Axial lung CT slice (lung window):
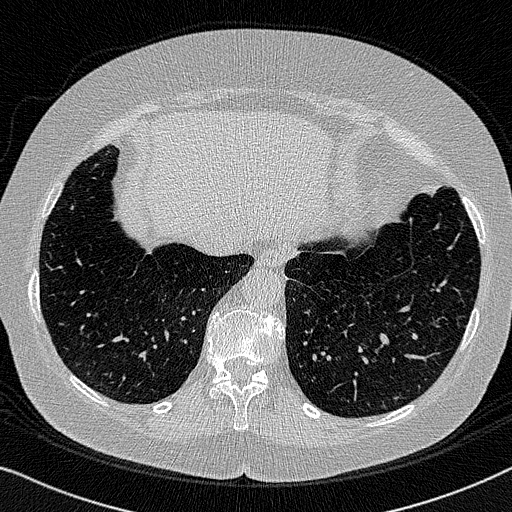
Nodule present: no